Field crop: maize
Growth stage: 1
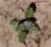
Species: chenopodium